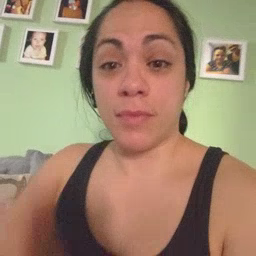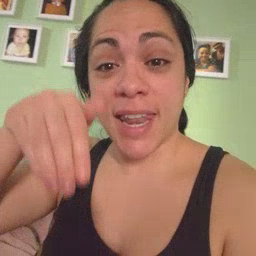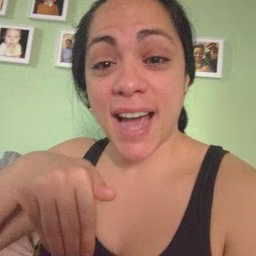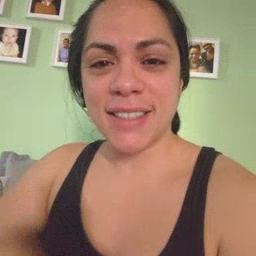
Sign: night